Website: walmart
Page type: store-pickup
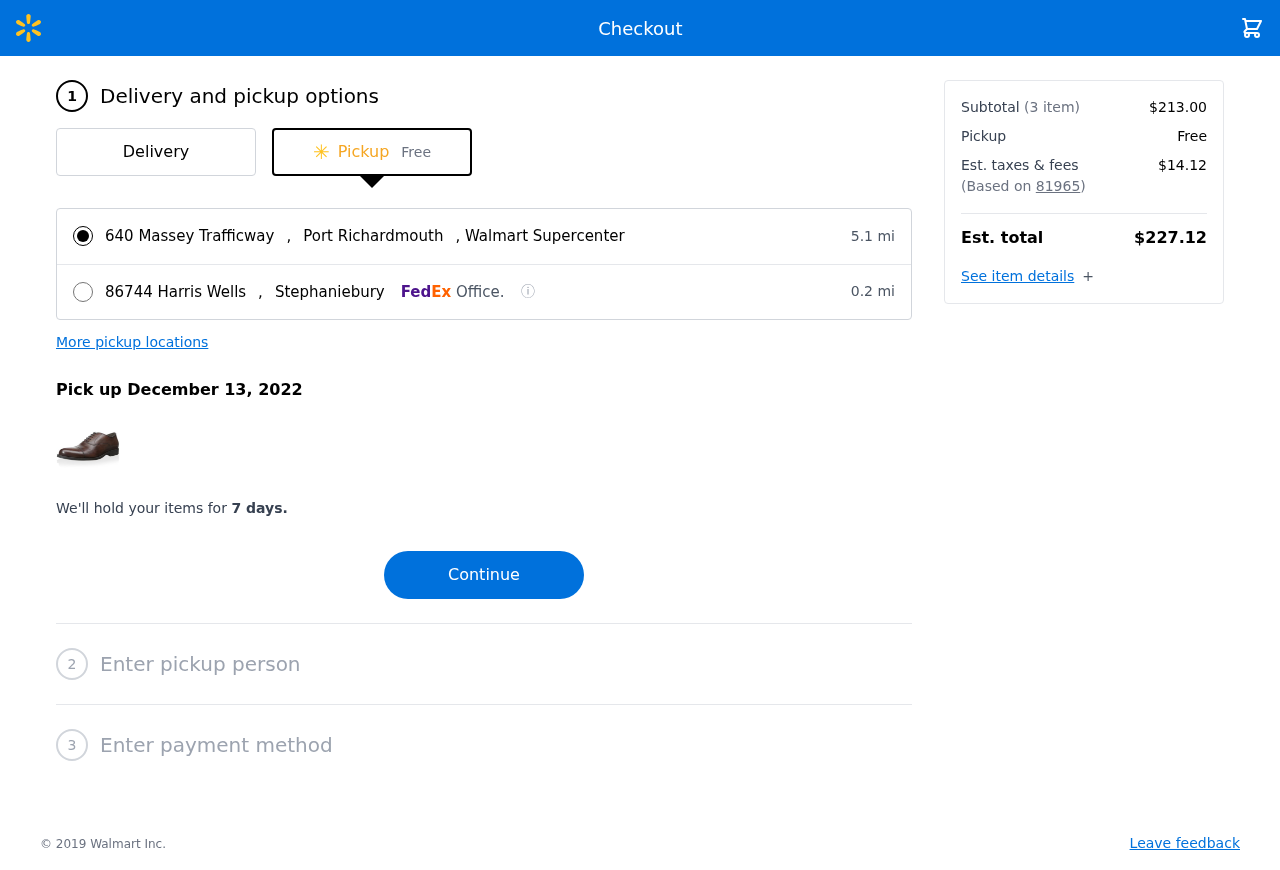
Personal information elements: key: PII_LOCATION1_CITY
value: Port Richardmouth
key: PII_LOCATION1_STREET
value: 640 Massey Trafficway
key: PII_LOCATION2_CITY
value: Stephaniebury
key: PII_LOCATION2_STREET
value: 86744 Harris Wells
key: PII_POSTCODE
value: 81965
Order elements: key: ORDER_DELIVERY_DATE
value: Pick up December 13, 2022
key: ORDER_NUM_ITEMS
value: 3
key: ORDER_SUBTOTAL
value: $213.00
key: ORDER_TAX
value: $14.12
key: ORDER_TOTAL
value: $227.12